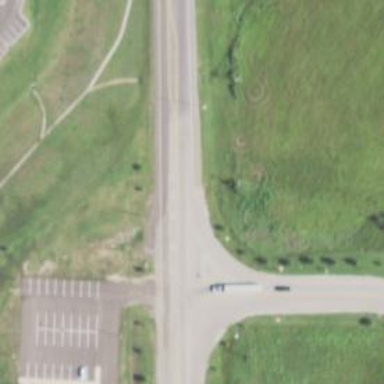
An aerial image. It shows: Secondary link road.